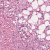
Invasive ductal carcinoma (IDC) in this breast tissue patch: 1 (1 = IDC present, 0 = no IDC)